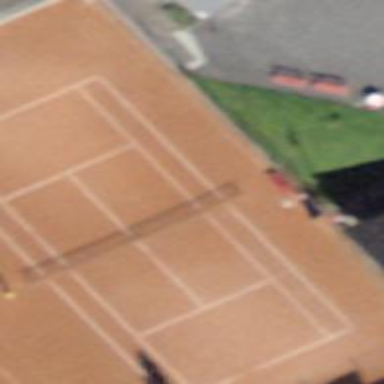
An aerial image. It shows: Tennis court in leisure pitch.